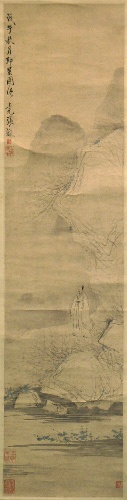
Object type: Hanging scroll
Classification: Paintings
Medium: Hanging scroll; ink on paper
Culture: China
Dimensions: Image: 36 7/8 x 9 in. (93.7 x 22.9 cm)
Overall with mounting: 87 1/8 x 16 1/4 in. (221.3 x 41.3 cm)
Overall with knobs: 87 1/8 x 20 1/16 in. (221.3 x 51 cm)
Department: Asian Art
Credit line: Gift of Katherine and George Fan, 2004
Accession year: 2004
Repository: Metropolitan Museum of Art, New York, NY
Tags: Landscapes|Men